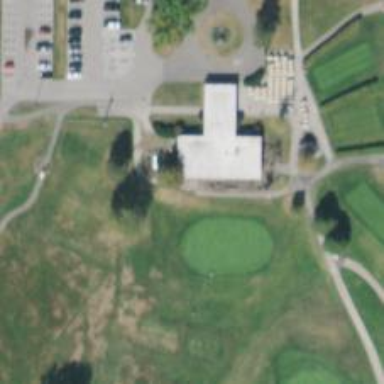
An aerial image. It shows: Golf cartpath that is also road path.